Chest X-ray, AP view. Patient: 64 years old, sex M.
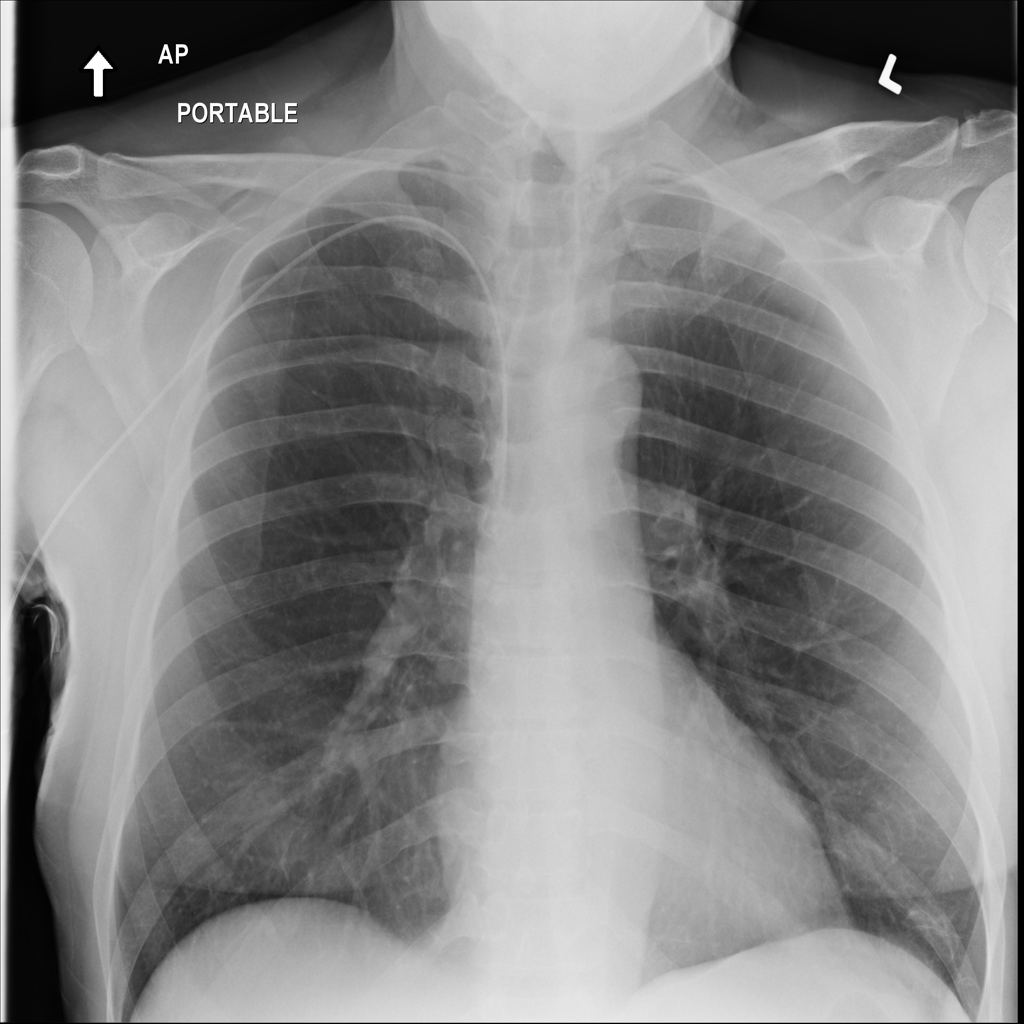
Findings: No Finding